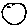
Label: moon